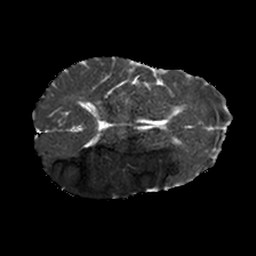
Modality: ADC
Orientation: axial
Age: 56
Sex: male
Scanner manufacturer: philips
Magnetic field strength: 1.5 T
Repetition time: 3.393 s
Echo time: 0.06922 s